Question: When I add "multiple" attribute to select menu, it behaves differently & doesnt show all options in a drop down list.
How it looks:

Here's the html code:
'''
<select name="advertLocation" multiple="multiple">
<option value="--Select--">--Select--</option>
<option style="color:#3366cb;" value="Public - No specific target"><b>Public - No specific target</b></option>
<option>Afghanistan</option>
<option>Albania</option>
......
</select>
'''
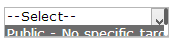
Answer: When adding 'multiple="multiple"' and since you cannot select multiple values in a drop-down list, the browser renders the element as a scrolled list box.
There is nothing you can do to change this behaviour.